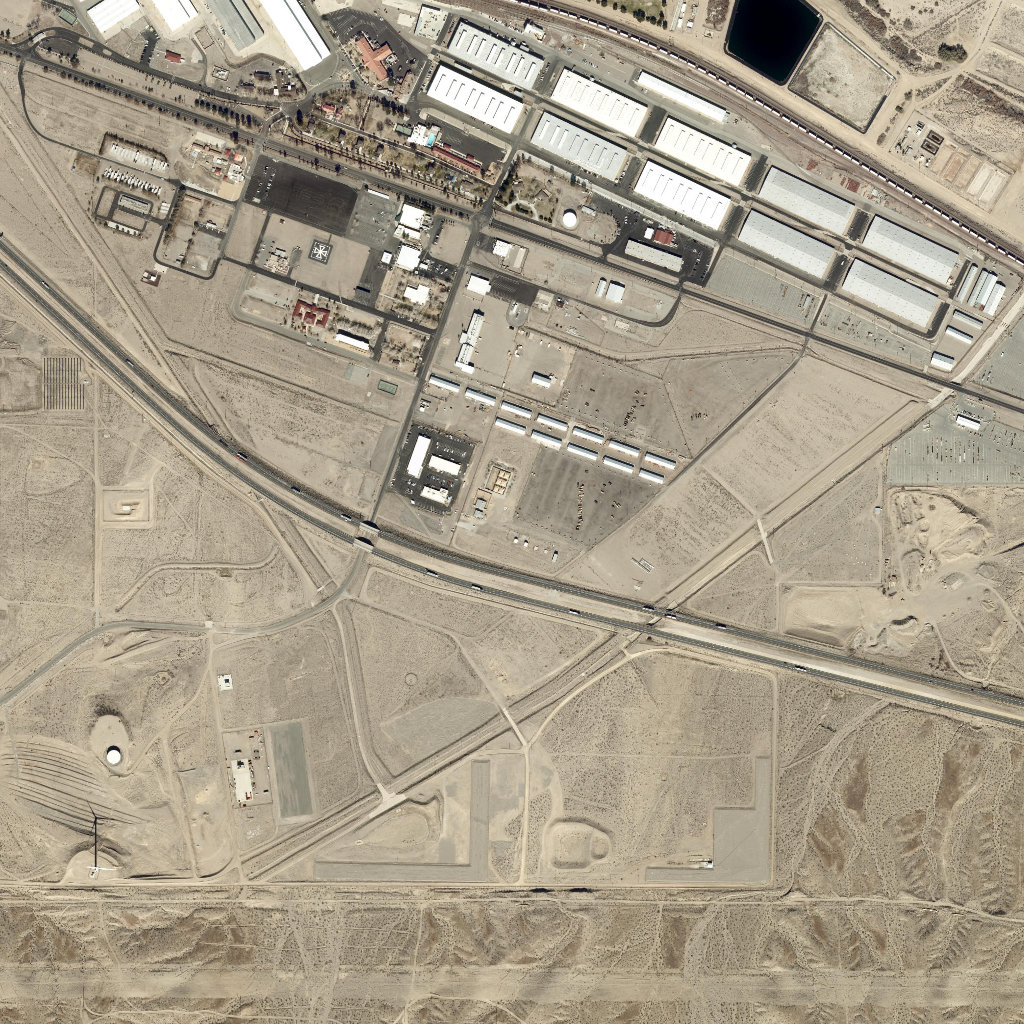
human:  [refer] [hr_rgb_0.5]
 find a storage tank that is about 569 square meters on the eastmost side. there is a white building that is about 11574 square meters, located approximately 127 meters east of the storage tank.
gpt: <box>[[54, 20, 56, 22, 0]]</box>